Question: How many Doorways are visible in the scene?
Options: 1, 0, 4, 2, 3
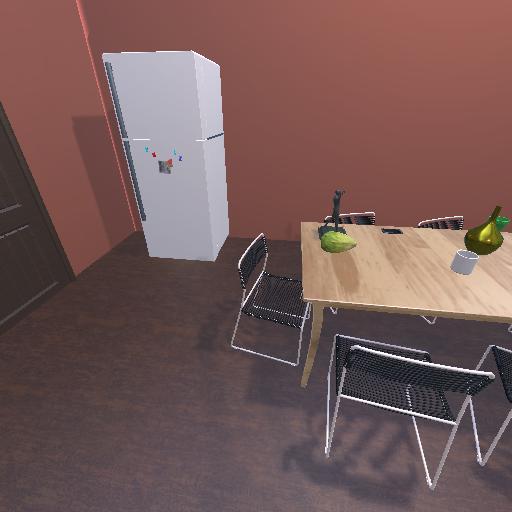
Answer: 1